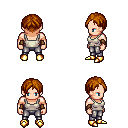
a pixel art fantasy rpg character, male body template, human, light skin, white pirate shirt, metal pants, brunette parted hairstyle, leather bracers, gold boots, four views (front, back, left, right), 2x2 character sprite sheet, small pixel art, hard edges, no anti-aliasing